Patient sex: F
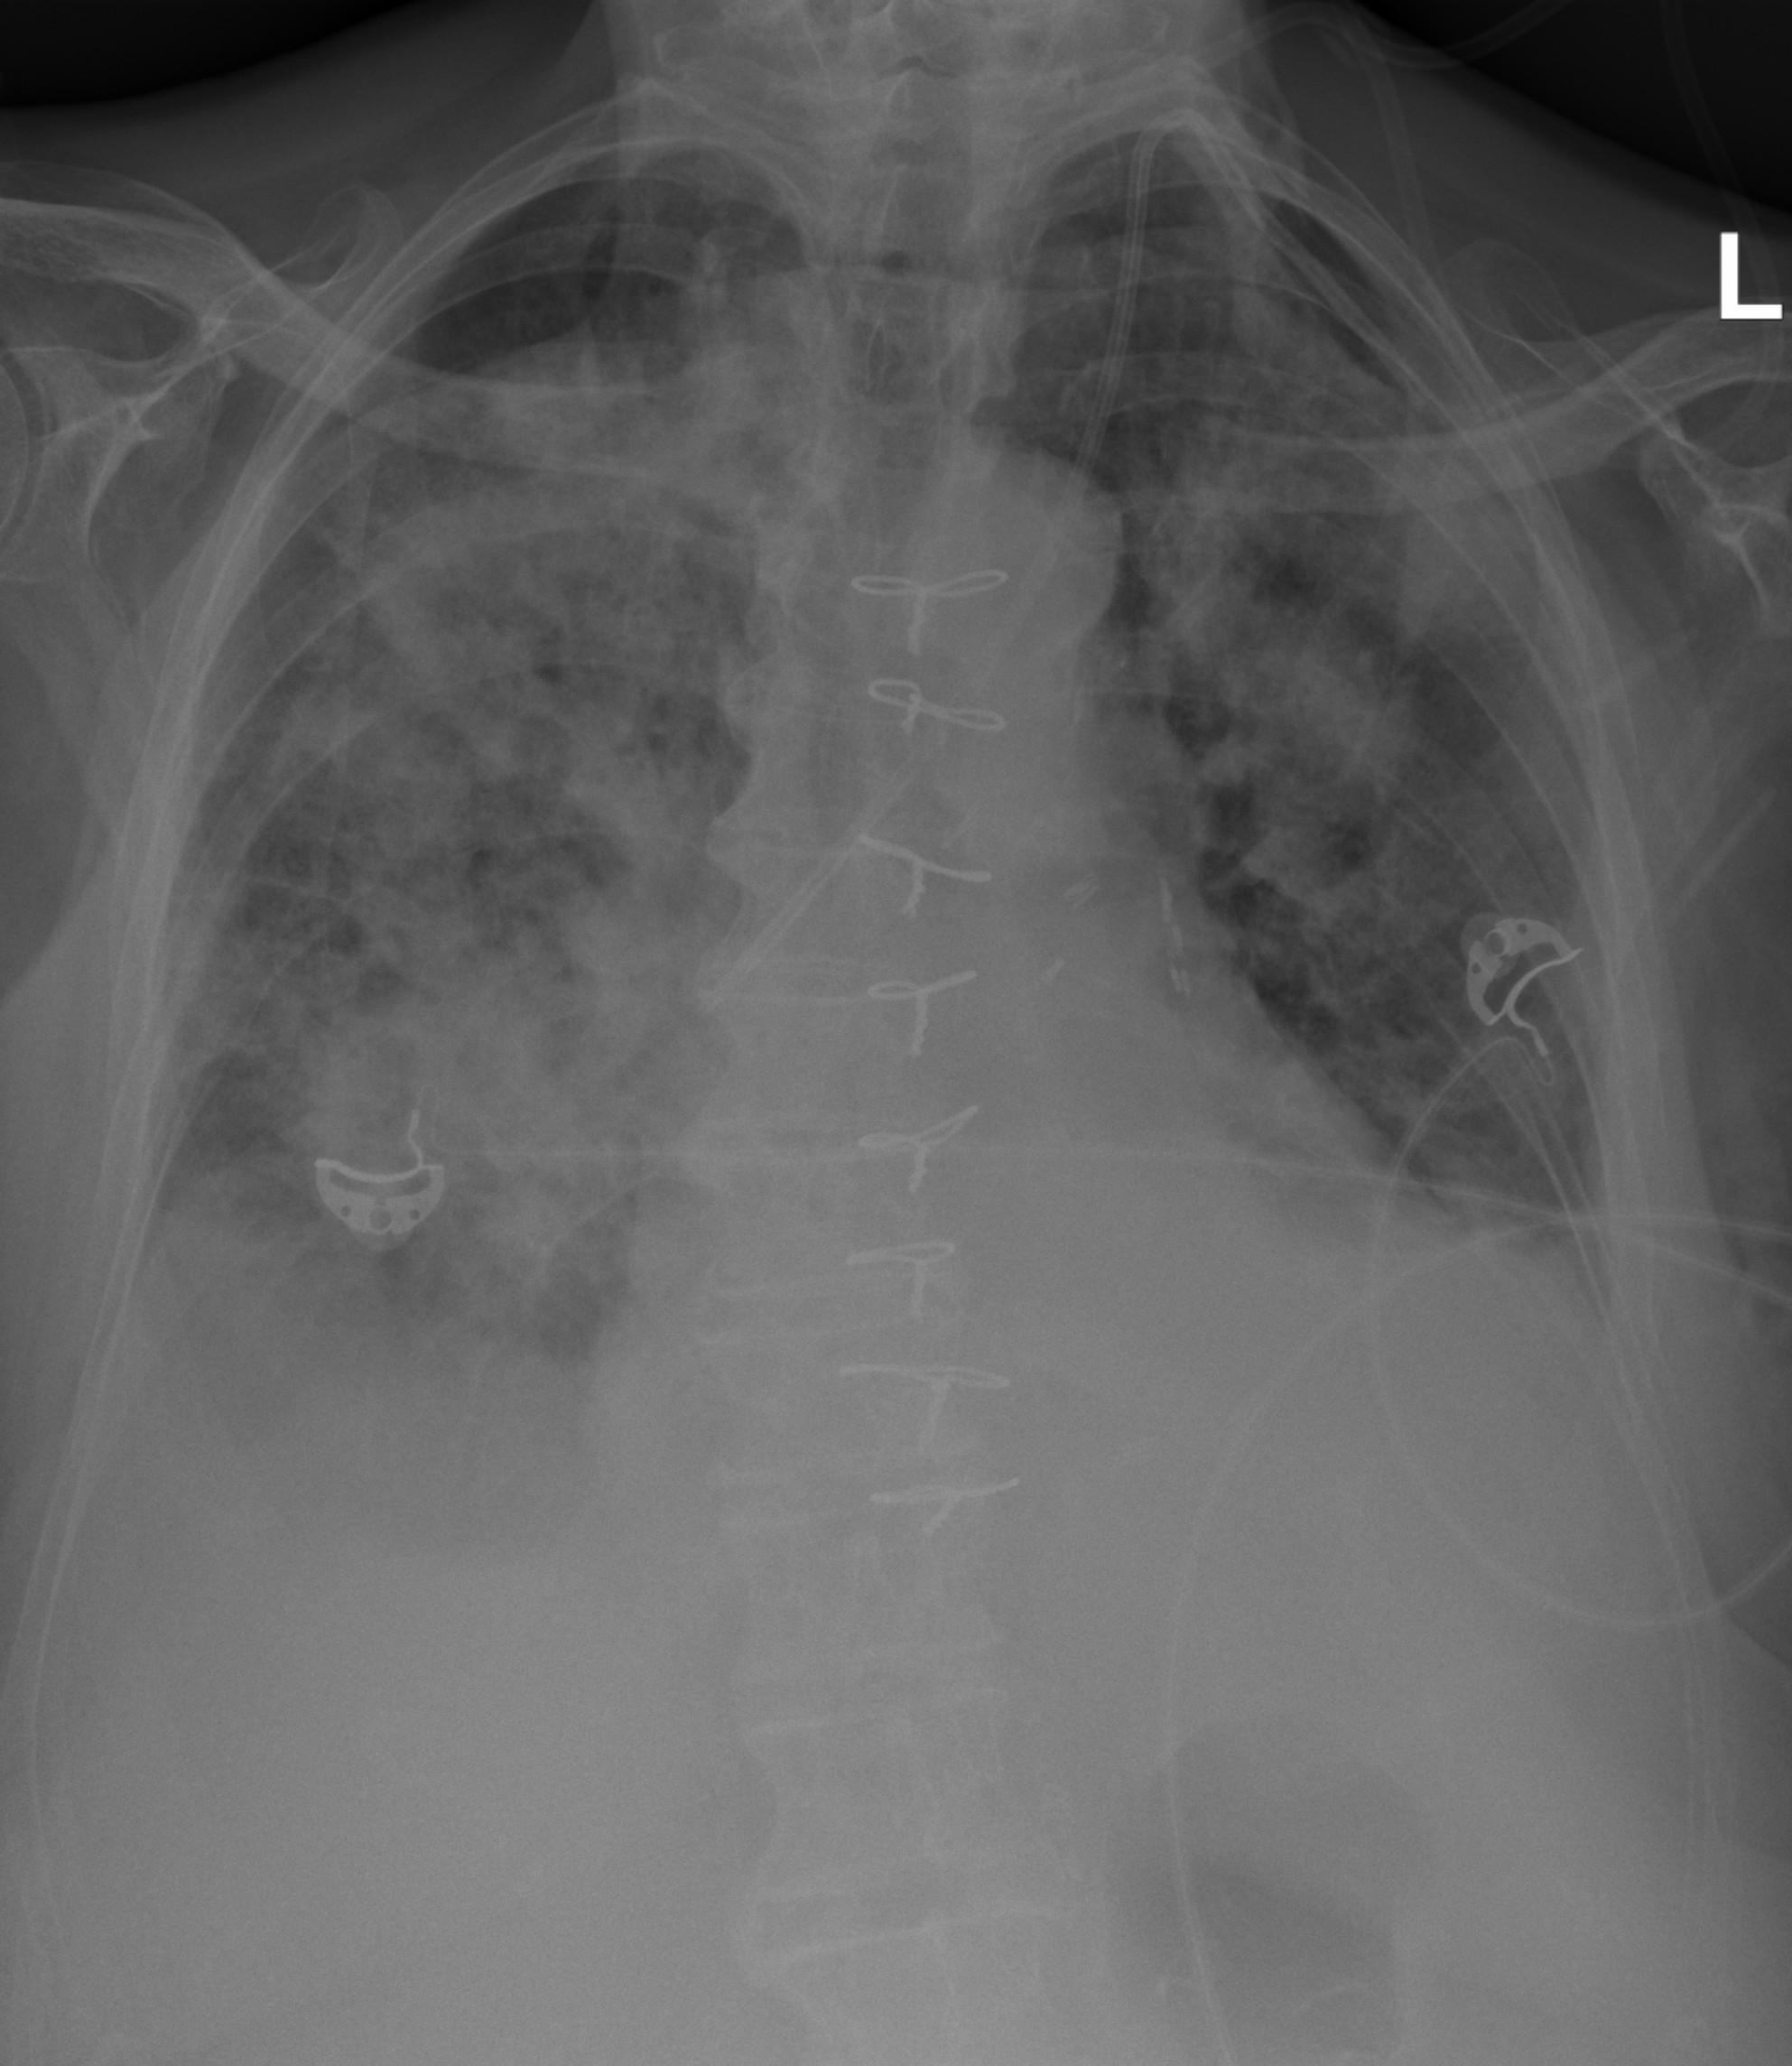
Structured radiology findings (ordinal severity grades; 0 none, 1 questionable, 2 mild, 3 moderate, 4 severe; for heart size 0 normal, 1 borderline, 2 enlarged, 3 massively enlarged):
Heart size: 2
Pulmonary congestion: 2
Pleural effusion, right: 3
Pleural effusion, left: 3
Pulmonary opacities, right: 4
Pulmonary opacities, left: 3
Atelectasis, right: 3
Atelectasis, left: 2